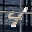
Label: 4